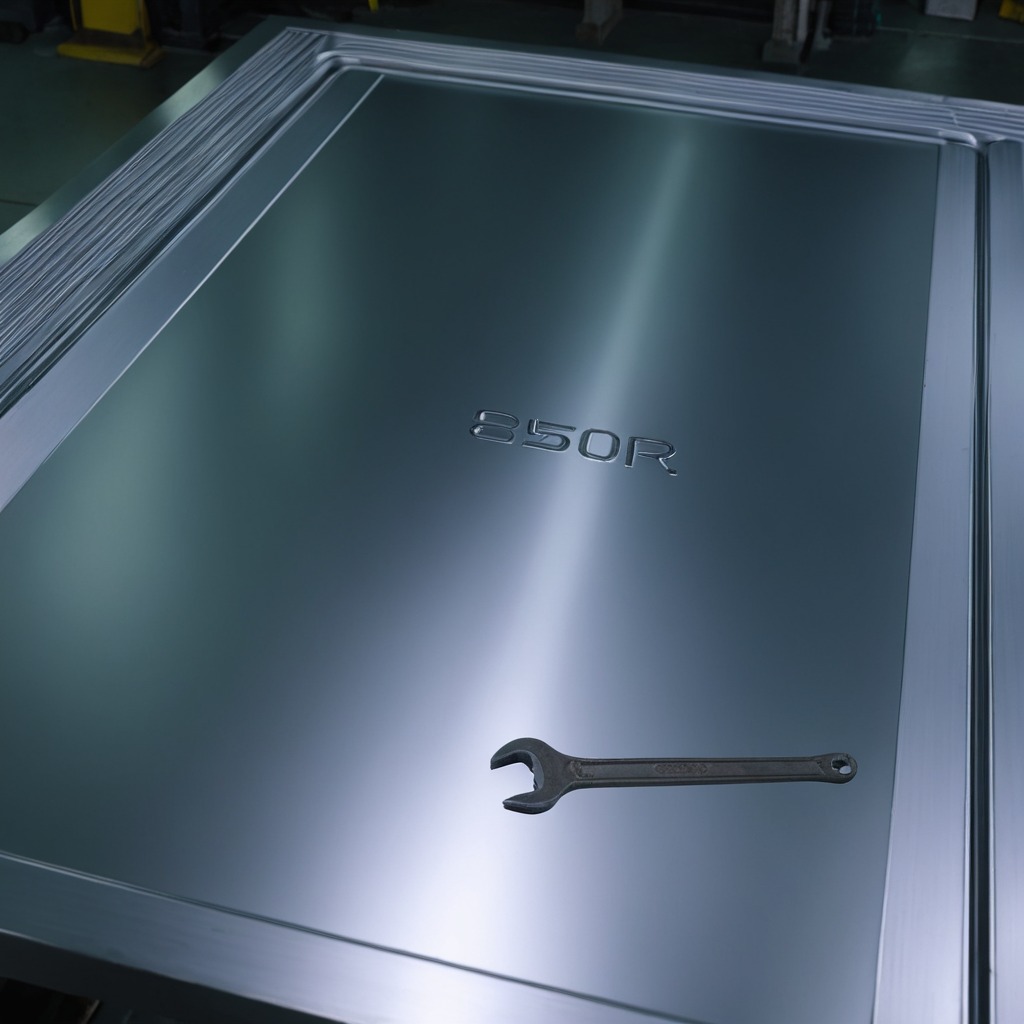
A wrench is lying on a metal table in a machine shop under fluorescent lights.